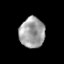
Tissue: prostate
Cell type: T cells
Senescence score: 0.2946
Nuclear area (px): 756
Mean DAPI intensity: 159.344